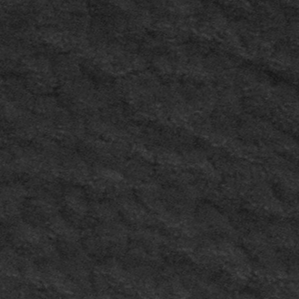
Label: frost